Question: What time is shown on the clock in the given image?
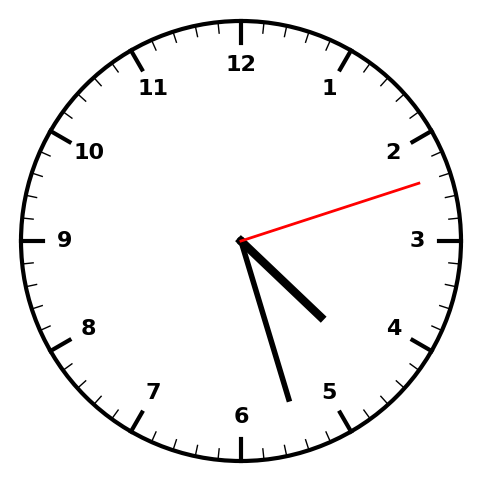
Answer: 04:27:12